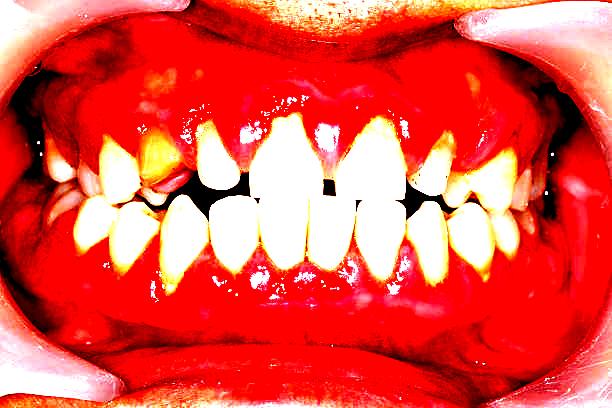
Condition: Gingivitis